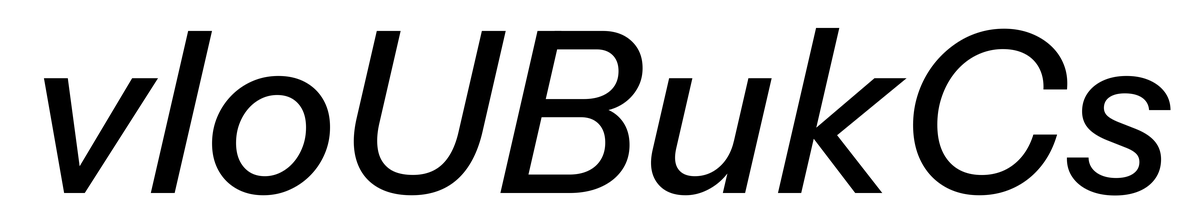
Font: InstrumentSans-Italic_Medium_Italic